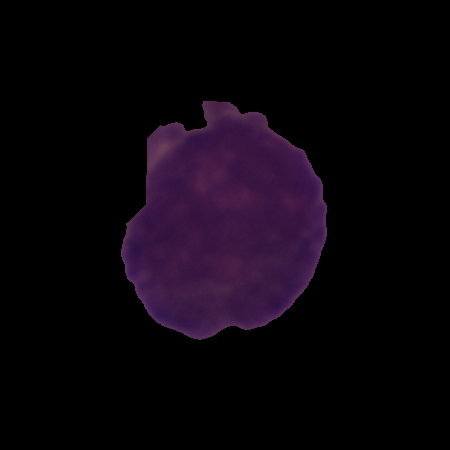
Label: healthy